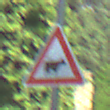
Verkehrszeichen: ViehtriebLinks
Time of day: MorningAfternoon
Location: Outdoor (Urban)
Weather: PartlyCloudy
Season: NotSpecified
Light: Natural